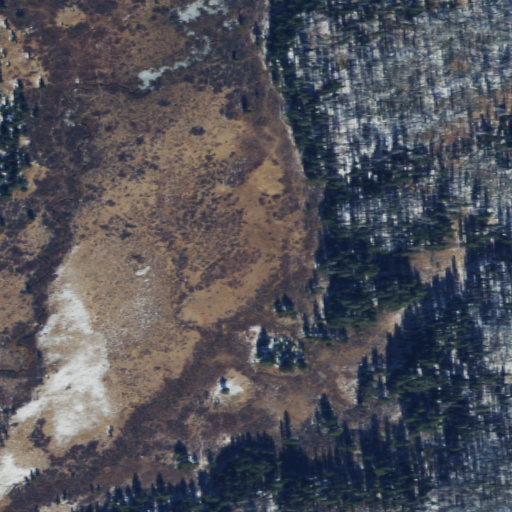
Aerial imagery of plain(s) in Washington named North Twentymile Meadows containing woody wetlands, herbaceous wetlands, evergreen forest, shrub, and grassland